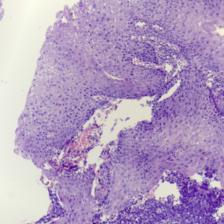
Diagnosis: OSCC